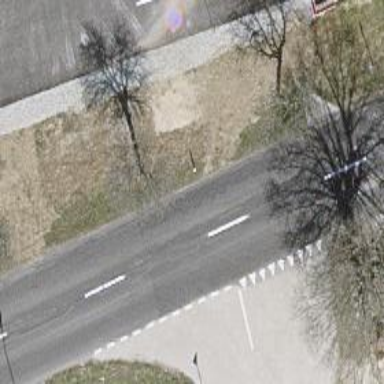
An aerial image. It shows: Tertiary road with asphalt surface.